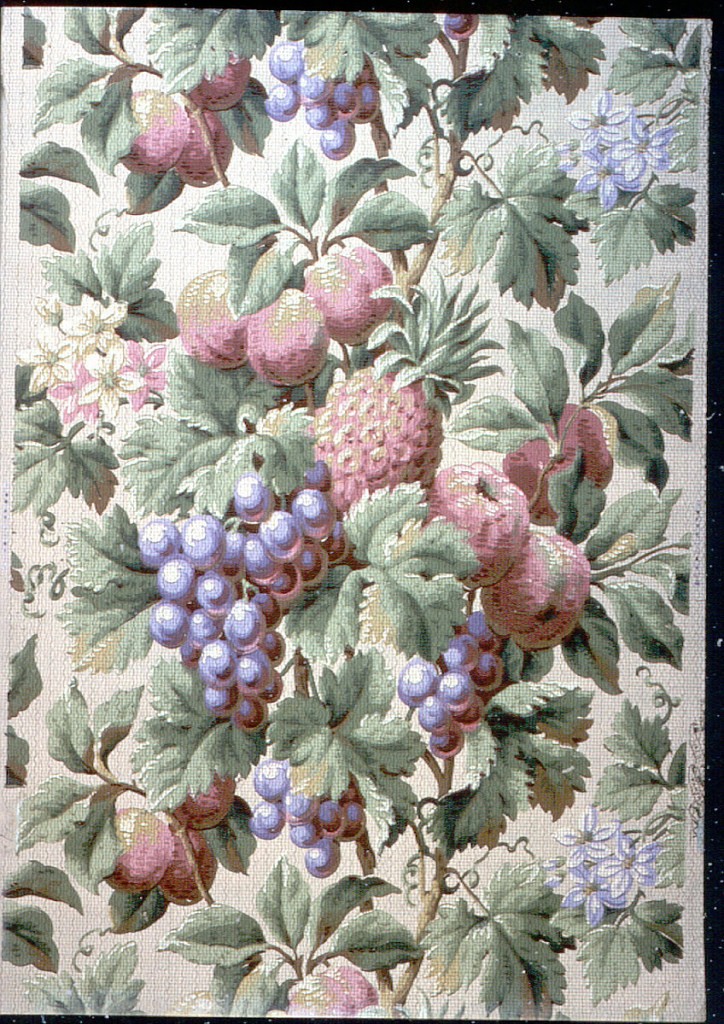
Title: Sidewall - sample
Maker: Liberty Paper & Bag Co.
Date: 1906–07
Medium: Machine-printed
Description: Rich design of grapes, peaches, pineapple and cinquefoil flowers in profuse foliage and grape leaves. Printed in shades of red and green, purple, brown and beige on an off-white ground.